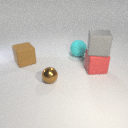
large red rubber cube to the right of large brown rubber cube